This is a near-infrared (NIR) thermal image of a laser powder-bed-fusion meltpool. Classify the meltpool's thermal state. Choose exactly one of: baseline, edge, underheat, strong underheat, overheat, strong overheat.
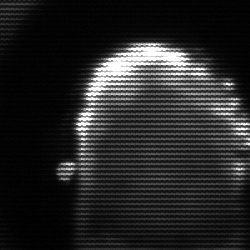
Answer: baseline